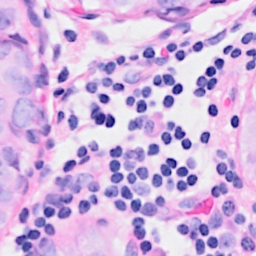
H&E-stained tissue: Breast